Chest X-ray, AP view. Patient: 57 years old, sex M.
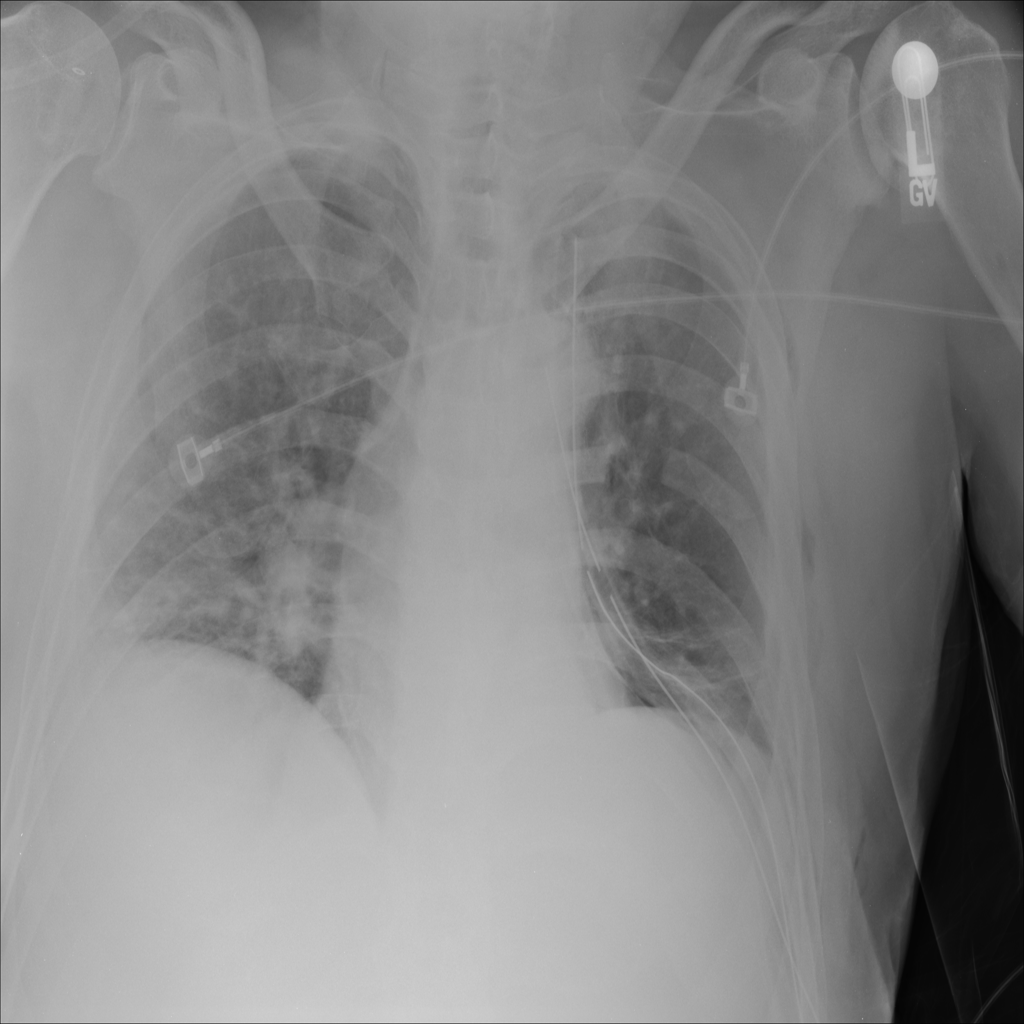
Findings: Pneumothorax